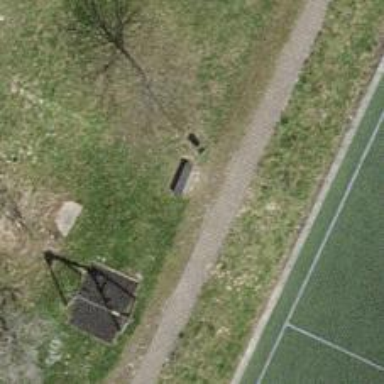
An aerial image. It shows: Brown bench.